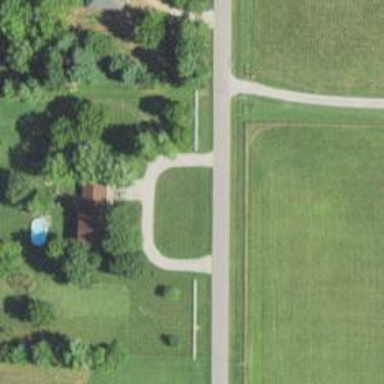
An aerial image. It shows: Driveway leading to service road.